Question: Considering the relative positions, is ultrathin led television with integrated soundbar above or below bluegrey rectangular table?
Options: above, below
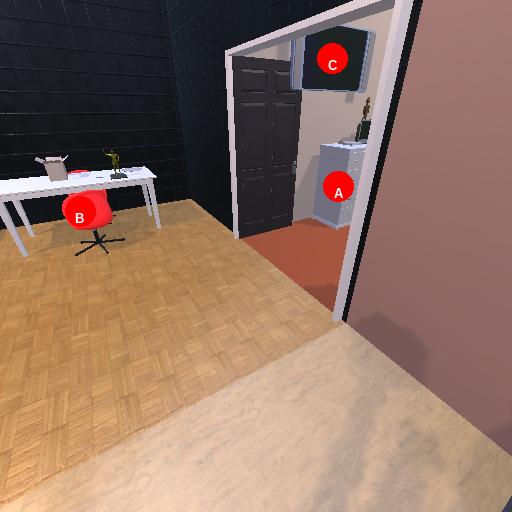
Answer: above